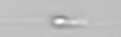
Label: flagellate_morphotype3